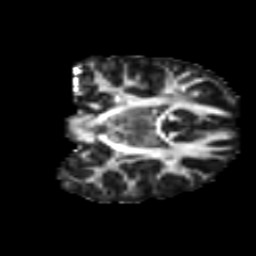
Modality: FA
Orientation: coronal
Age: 11
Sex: male
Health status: ill
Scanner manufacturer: ge
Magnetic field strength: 3 T
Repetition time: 6.752 s
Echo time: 0.079 s